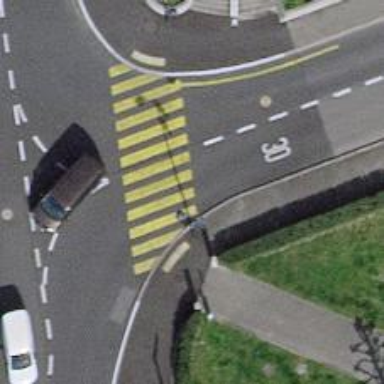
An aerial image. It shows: Road crossing with traffic signals.